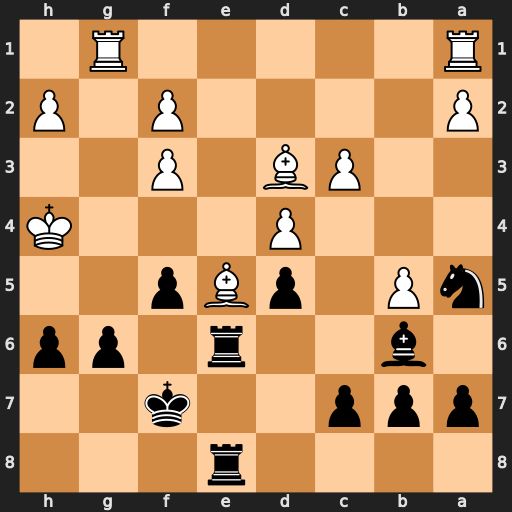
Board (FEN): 4r3/ppp2k2/1b2r1pp/nP1pBp2/3P3K/2PB1P2/P4P1P/R5R1
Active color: b
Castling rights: -
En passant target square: -
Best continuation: Rxe5 dxe5 Bxf2+